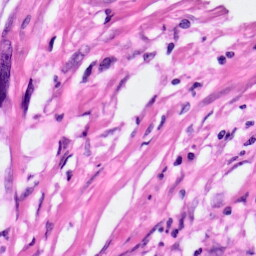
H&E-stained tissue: Pancreatic